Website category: auto
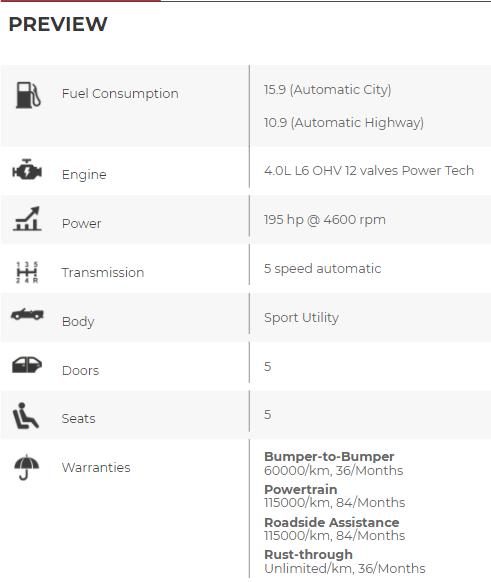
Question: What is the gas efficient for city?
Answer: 15.9 (Automatic City)

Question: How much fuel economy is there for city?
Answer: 15.9 (Automatic City)

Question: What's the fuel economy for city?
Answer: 15.9 (Automatic City)

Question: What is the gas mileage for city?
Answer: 15.9 (Automatic City)

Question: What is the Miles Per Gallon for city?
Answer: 15.9 (Automatic City)

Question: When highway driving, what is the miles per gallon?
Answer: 10.9 (Automatic Highway)

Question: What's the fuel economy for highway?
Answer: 10.9 (Automatic Highway)

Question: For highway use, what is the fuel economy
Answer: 10.9 (Automatic Highway)

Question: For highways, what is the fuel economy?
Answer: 10.9 (Automatic Highway)

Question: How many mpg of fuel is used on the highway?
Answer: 10.9 (Automatic Highway)

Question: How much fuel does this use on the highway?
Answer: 10.9 (Automatic Highway)

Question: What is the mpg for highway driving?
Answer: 10.9 (Automatic Highway)

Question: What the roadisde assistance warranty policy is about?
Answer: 115000/km, 84/Months

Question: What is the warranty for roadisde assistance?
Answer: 115000/km, 84/Months

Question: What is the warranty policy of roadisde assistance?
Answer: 115000/km, 84/Months

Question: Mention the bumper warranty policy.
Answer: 60000/km, 36/Months

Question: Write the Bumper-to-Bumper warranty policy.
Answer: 60000/km, 36/Months

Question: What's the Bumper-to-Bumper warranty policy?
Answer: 60000/km, 36/Months

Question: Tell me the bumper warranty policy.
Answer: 60000/km, 36/Months

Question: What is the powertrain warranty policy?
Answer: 115000/km, 84/Months

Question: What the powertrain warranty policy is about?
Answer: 115000/km, 84/Months

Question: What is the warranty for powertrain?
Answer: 115000/km, 84/Months